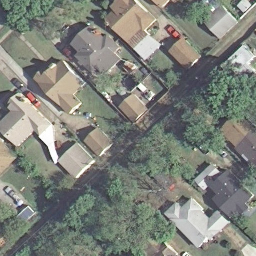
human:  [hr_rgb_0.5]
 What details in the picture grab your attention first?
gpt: medium residential